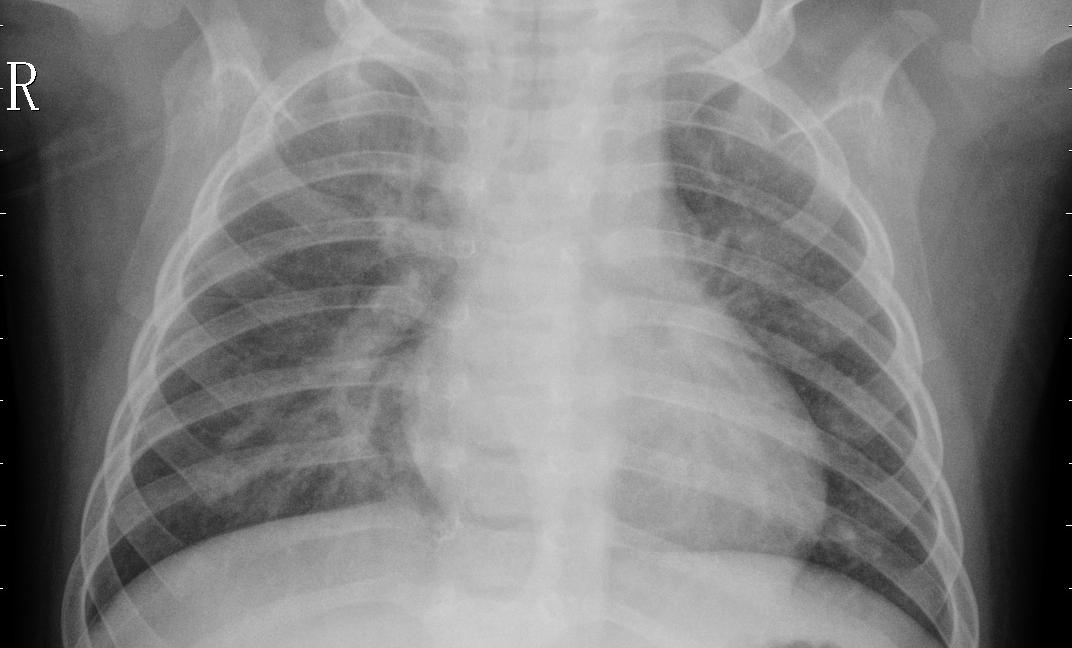
Diagnosis: PNEUMONIA